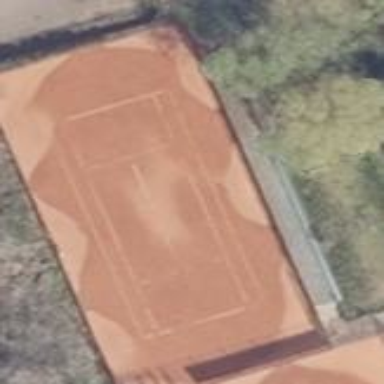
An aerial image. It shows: Tennis court on the leisure land pitch.